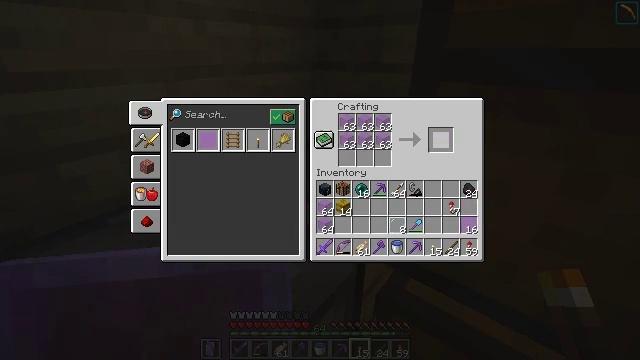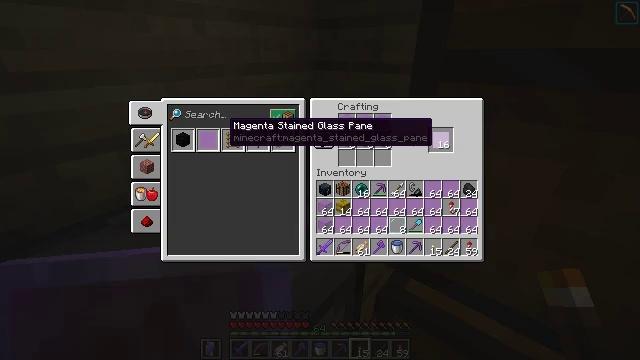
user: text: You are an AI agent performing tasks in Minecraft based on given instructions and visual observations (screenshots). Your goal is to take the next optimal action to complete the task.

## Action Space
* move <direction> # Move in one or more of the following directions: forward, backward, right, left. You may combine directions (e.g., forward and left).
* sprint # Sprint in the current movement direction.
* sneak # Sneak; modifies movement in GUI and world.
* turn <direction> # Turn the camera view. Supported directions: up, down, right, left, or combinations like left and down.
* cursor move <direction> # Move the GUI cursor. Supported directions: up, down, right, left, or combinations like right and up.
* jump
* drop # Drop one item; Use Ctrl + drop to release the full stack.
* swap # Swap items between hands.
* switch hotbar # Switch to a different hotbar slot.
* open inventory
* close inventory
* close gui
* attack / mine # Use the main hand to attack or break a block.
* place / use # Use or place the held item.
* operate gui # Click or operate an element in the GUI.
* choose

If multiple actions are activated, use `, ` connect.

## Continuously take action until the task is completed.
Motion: motion action
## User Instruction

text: Make magenta stained glass pane at the crafting table.
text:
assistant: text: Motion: sneak, operate gui
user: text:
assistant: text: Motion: sneak, operate gui